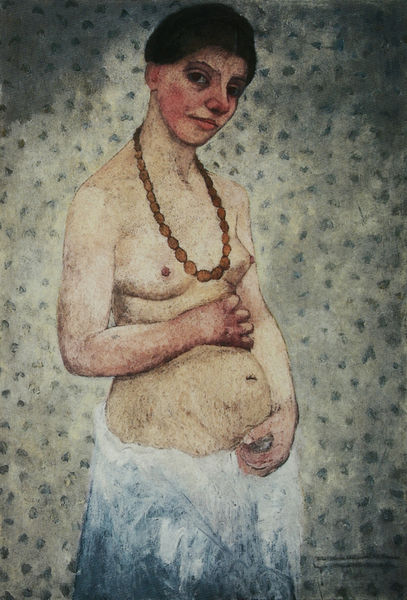
Titel: Selbstporträt am sechsten Hochzeitstag
Künstler: Paula Modersohn-Becker
Standort: Bremen
Institution: Kunstsammlung Böttcherstraße
Schlagwörter: akt, blau, gemälde, hand, nackt, weiß, blumen, braun, brust, busen, finger, frau, frisur, grau, haar, hintergrund, kleid, mund, nase, schmuck, schwarz, blick, rot, tuch, muster, rock, wand, arme, augen, gesicht, hals, hände, portrait, porträt, haare, stehend, stoff, mutter, perlen, rosa, rouge, schultern, hellblau, lächeln, taille, brüste, backen, kette, weis, tapete, nabel, bauch, halbakt, halbnackt, dreiviertelansicht, verträumt, bauchnabel, brustwarzen, schwanger, oberkörper, selbstporträt, klimt, halskette, oberarm, punkte, nacktheit, schwarze haare, gepunktet, hell-dunkel, klassische moderne, tupfen, selbstbildnis, kugeln, flecken, kurzhaarfrisur, geburt, wölbung, nippel, schwangere, modersohn, schwangerschaft, paula, paula modersohn-becker, n, hände am bauch, anrme, schanger